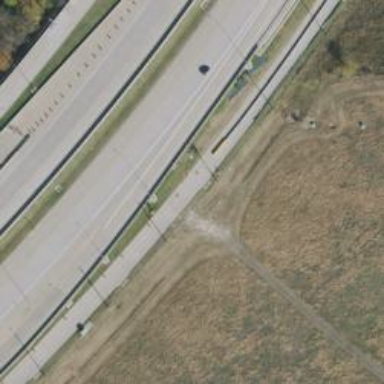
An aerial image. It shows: Secondary road with frontage road.